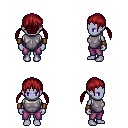
a pixel art fantasy rpg character, female body template, dark elf, purple skin, steel chest armor, magenta pants, brunette twin-tailed hairstyle, leather bracers, four views (front, back, left, right), 2x2 character sprite sheet, small pixel art, hard edges, no anti-aliasing